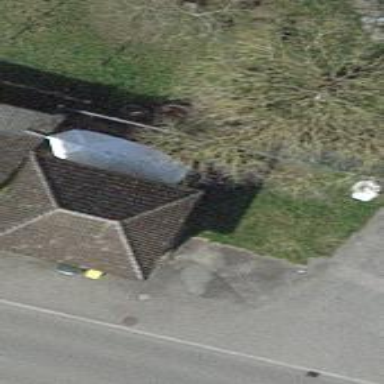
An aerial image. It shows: View of roof of building.